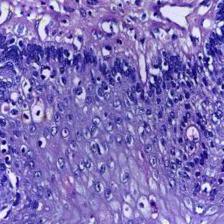
Diagnosis: Normal